Aerial crown-view tile of a tropical tree (Barro Colorado Island, Panama), acquired 20241112:
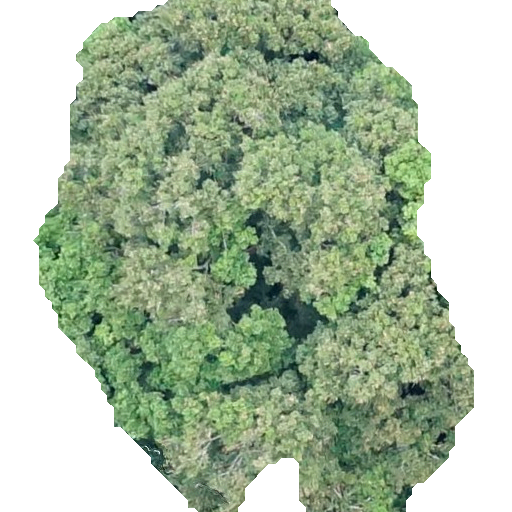
Species: Prioria copaifera
GBIF accepted scientific name: Prioria copaifera
Crown area: 268.715 m²